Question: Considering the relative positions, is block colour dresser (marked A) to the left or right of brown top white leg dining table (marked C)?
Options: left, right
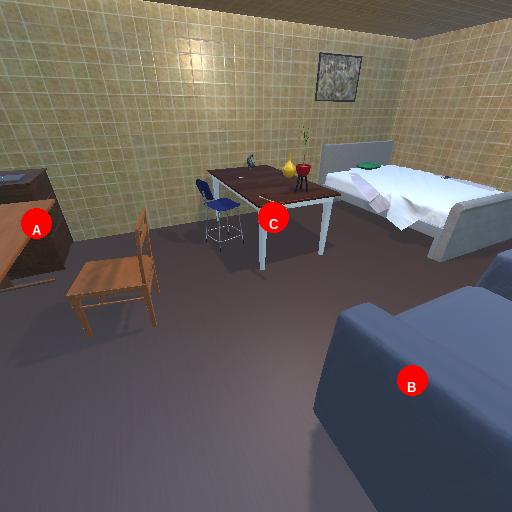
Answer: left